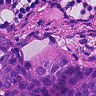
Metastatic tissue present: yes